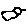
Label: bird